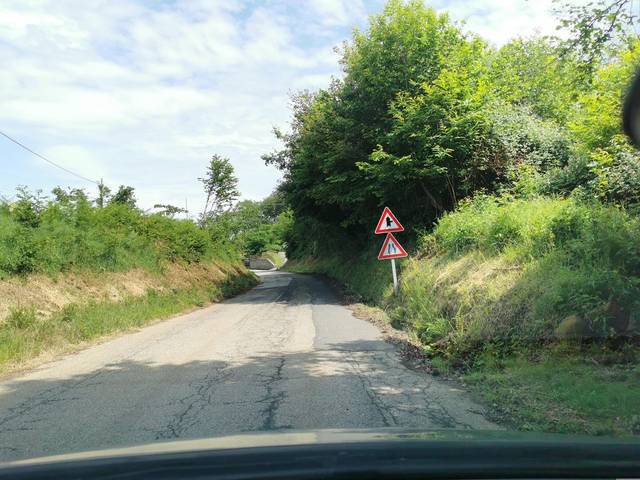
Region: Italy
Coordinates: 45.305, 7.547